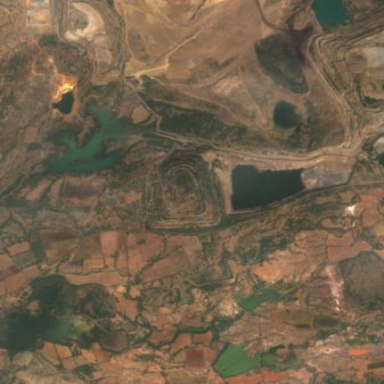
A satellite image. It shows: Quarry area.